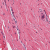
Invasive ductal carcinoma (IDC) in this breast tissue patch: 0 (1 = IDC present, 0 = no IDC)